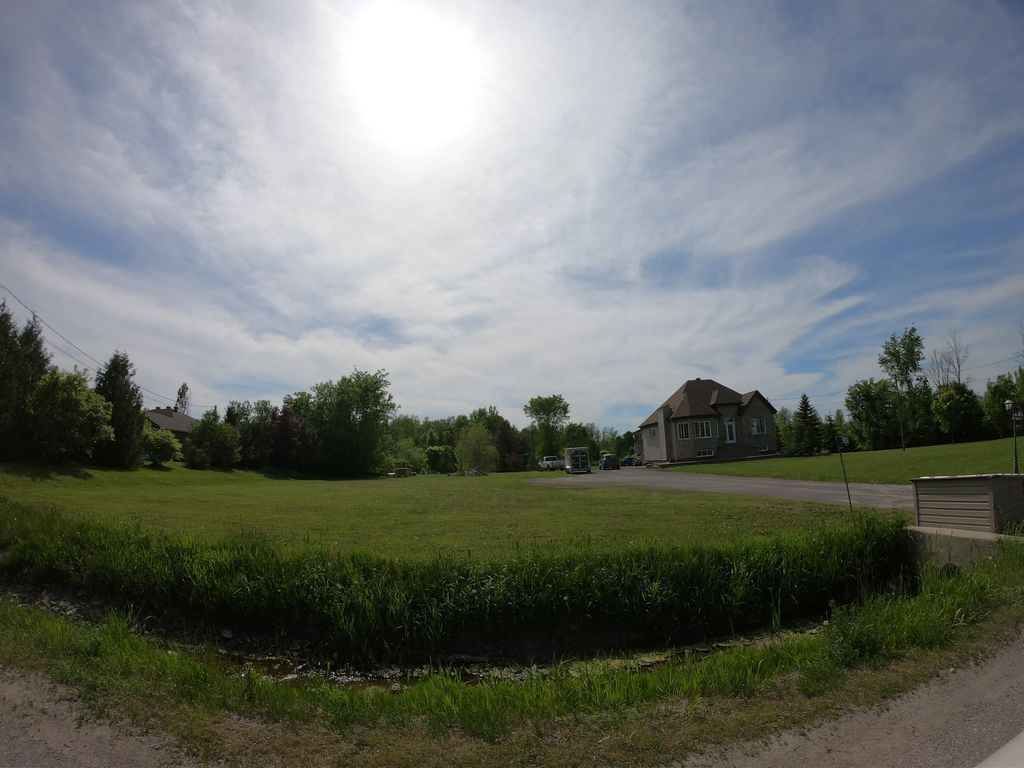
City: ottawa-gatineau